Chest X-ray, PA view. Patient: 38 years old, sex F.
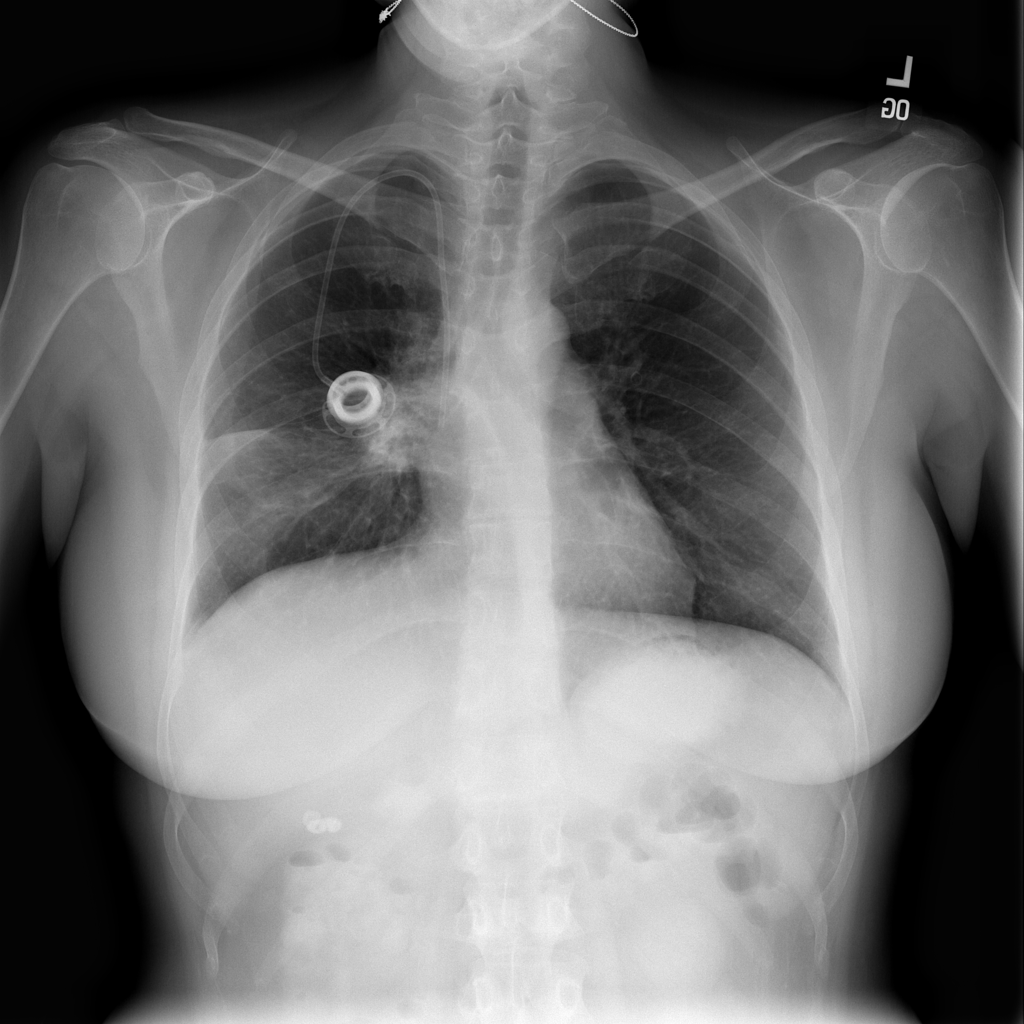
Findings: Atelectasis, Fibrosis, Infiltration, Mass